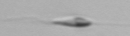
Label: flagellate_morphotype3